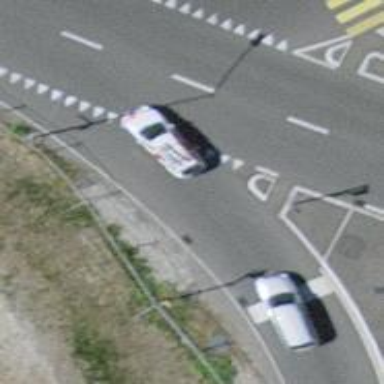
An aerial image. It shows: Road with "give way" sign.